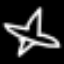
Label: airplane